Interaction volume radius: 10 \u00c5
Interaction volume height: 10 \u00c5
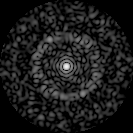
Disorder parameter: 0.829